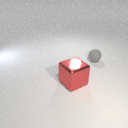
small gray rubber sphere behind large red metal cube